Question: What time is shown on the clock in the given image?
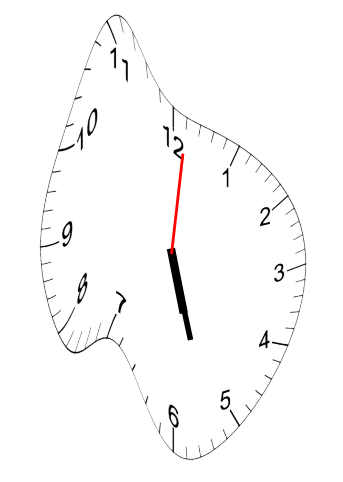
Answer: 05:27:01